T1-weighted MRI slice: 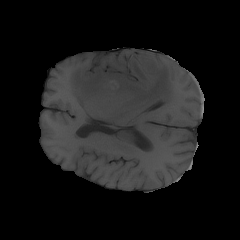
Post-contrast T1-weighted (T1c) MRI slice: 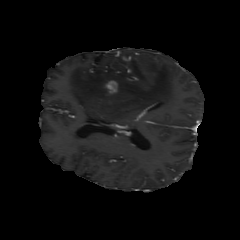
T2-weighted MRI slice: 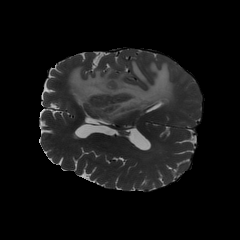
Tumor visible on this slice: yes